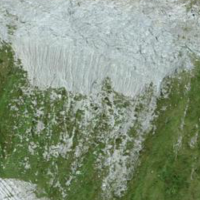
EUNIS habitat code: 31
Species observed at this site:
Falco peregrinus
Oenanthe oenanthe
Pyrrhocorax graculus
Falco tinnunculus
Corvus corax
Prunella collaris
Lagopus muta